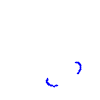
Particle: proton